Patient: sex F, age 36
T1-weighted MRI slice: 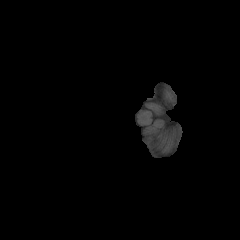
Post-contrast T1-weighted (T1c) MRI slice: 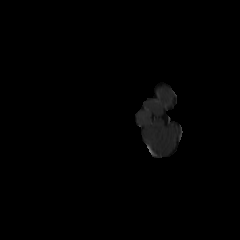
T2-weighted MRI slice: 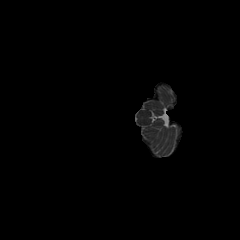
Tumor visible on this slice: no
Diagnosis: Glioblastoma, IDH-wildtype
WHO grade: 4